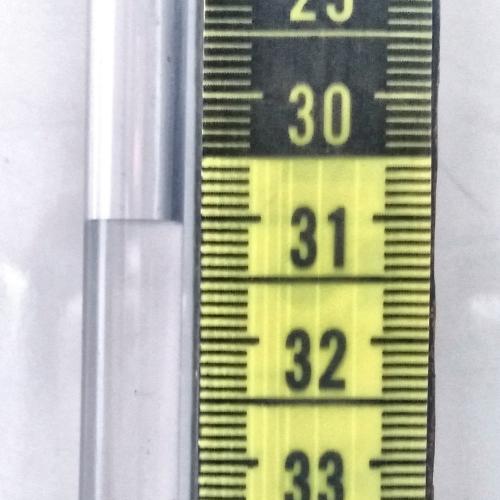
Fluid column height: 31.0 cm